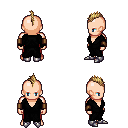
a pixel art fantasy rpg character, male body template, human, light skin, gray robe, red pants, blonde mohawk hairstyle, leather bracers, metal boots, four views (front, back, left, right), 2x2 character sprite sheet, small pixel art, hard edges, no anti-aliasing